Question: I'm making a productscreen, I've made a Paint example what i've in mind.
The big black block is the productView with an sliding container in the back. I want to alphabetically order those products (All these little roundend blocks are products in a divs). But this order is "A" from beginning and 'Z' to end of slindingcontainer.
I want to order the products like the red line. I now have a second container with an modules, only this breaks my code.
Is there an other way to order the products like my example drawing?
- My code now:
'''
<?php
if(!empty($productByType)){
for($i=0;$i < count($productByType); $i++){
$id = $productByType[$i]['id'];
$title = $productByType[$i]['title'];
$img = base_url('/img/producten/'.$productByType[$i]["img"]);
if($i % 2 == 0){
echo '<div class="seperatorforproduct">';
//0,2,4,6,8
}
============
Content divs
**Example of one product:** (Using modal from bootstrap)
echo '<div class="button btnstyle">';
echo '<div class="imgbtn">';
// <!-- Picture-->
echo '<img src="'.$img.'" title="'.$title.'" alt="'.$title.'" data-toggle="modal" href="#modal'.$id.'" />';
echo '</div>';
echo '<div class="txtbtn txtstyle">';
echo '<a class="btn" data-toggle="modal" href="#modal'.$id.'" >'.$title.'</a>';
echo '</div>';
echo '</div>';
?>
<div class="modal" style="display:none;" id="modal<?=$id?>">
<div class="modal-header">
<a class="close" data-dismiss="modal">&times;</a>
<h2><?=$title?></h2>
</div>
<div class="modal-body">
<div class="modal-left">
<img src="<?=$img?>" title="<?=$title?>" alt="<?=$title?>" />
</div>
<div class="modal-right">
<p><?=$productByType[$i]['info']?></p>
</div>
</div>
<div class="modal-footer">
Telephone number etc.
</div>
</div>
============
<?php
if($i % 2 == 1 || $i == count($productByType)){
// 0,3,6,9,12
echo '</div>';
}
}
}?>
'''
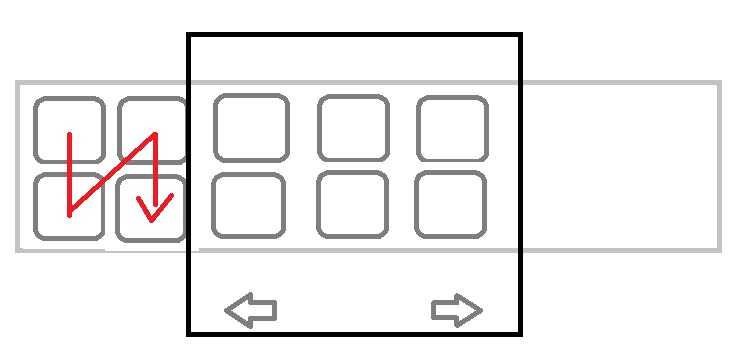
Answer: Check this <URL>
Using PHP you generate the markup like that in fiddle & later you can use the jQuery to do that. I am not sure how to do the same by just using Php.